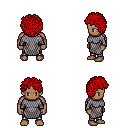
a pixel art fantasy rpg character, male body template, human, dark skin, chain mail, metal pants, red curly afro hairstyle, four views (front, back, left, right), 2x2 character sprite sheet, small pixel art, hard edges, no anti-aliasing